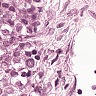
Metastatic tissue present: yes